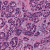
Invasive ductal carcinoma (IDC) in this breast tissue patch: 1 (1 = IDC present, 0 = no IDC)